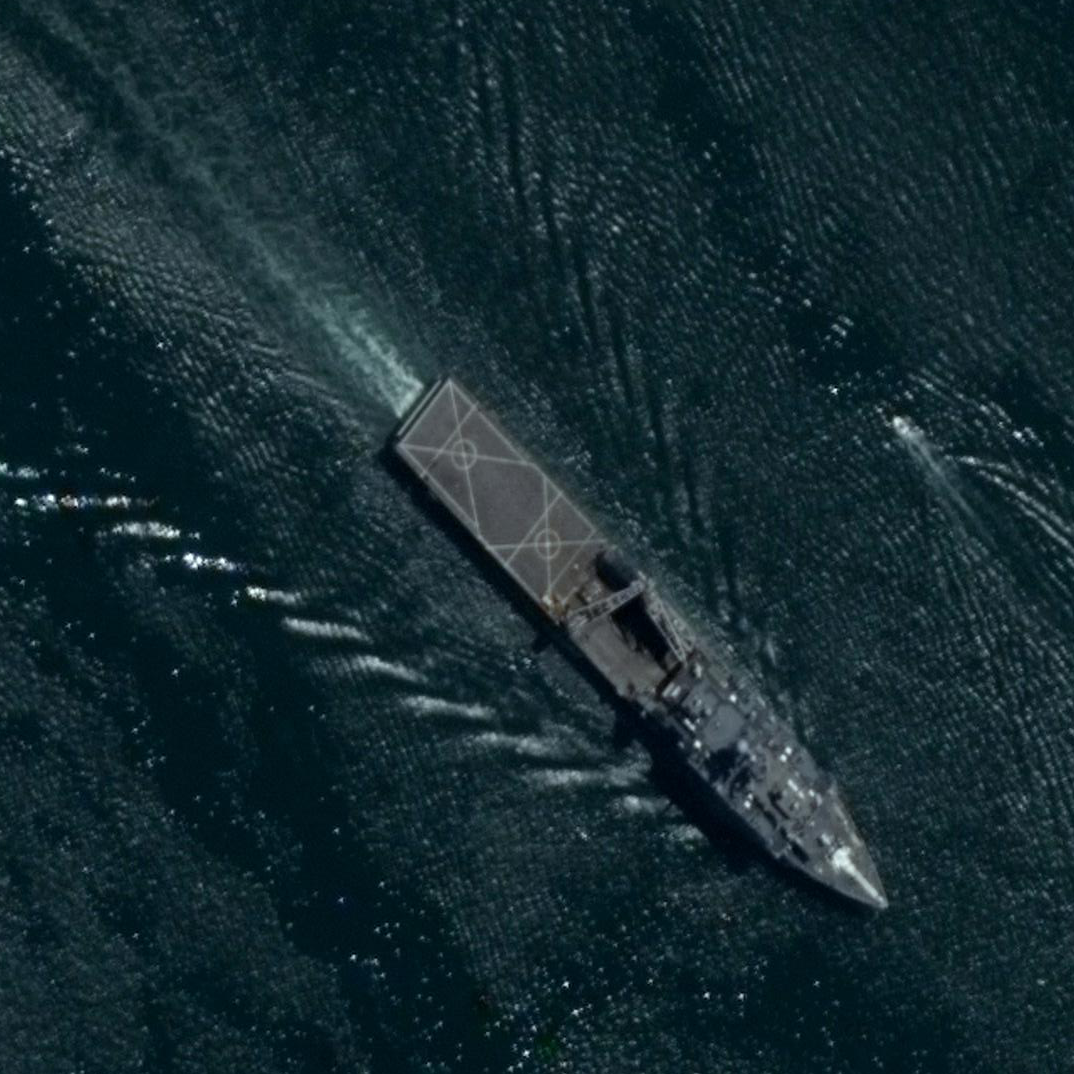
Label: Whitby_Island-class_dock_landing_ship